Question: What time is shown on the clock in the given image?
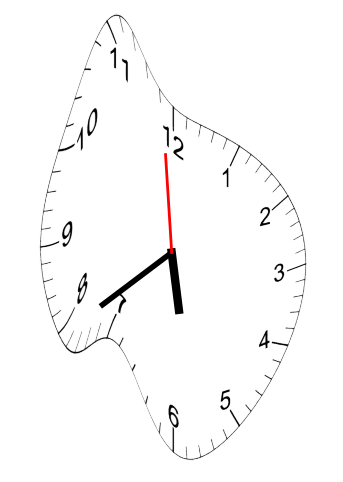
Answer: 05:38:59